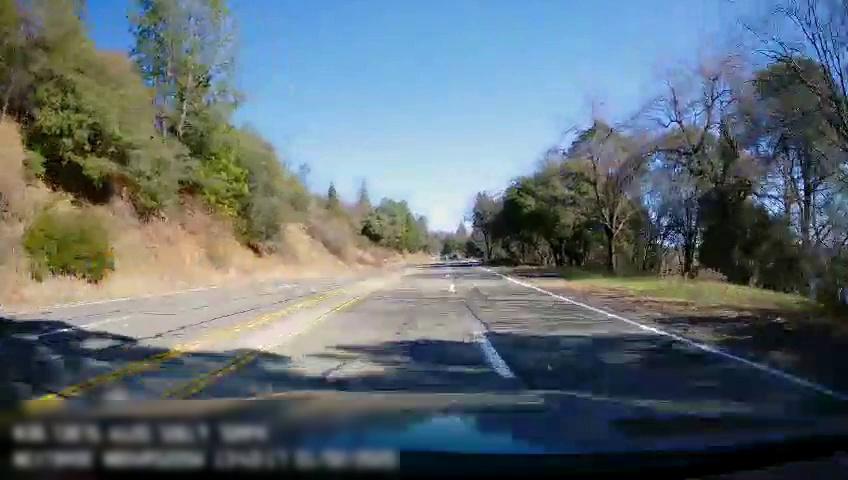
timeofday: Day
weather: Sunny
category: Drivable Space
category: Lanes | Opposite Lane
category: Lanes | Opposite Lane
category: Lanes | Current Lane
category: Lanes | Alternate Lane
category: Lanes | Current Lane
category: Lanes | Alternate Lane
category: Lanes | Opposite Lane
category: Lanes | Opposite Lane